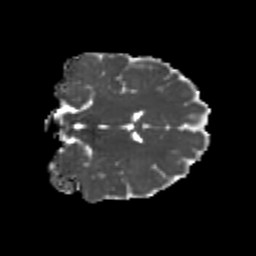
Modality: MD
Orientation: coronal
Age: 20
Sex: male
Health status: healthy
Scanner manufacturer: philips
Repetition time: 7.391 s
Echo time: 0.08599 s